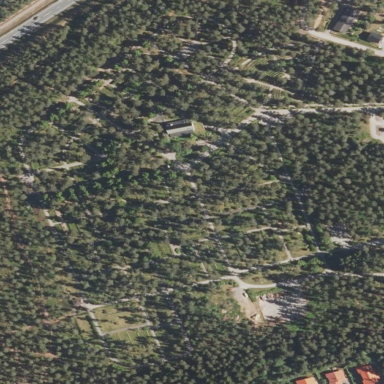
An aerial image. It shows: Cemetery.